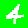
Digit: 4